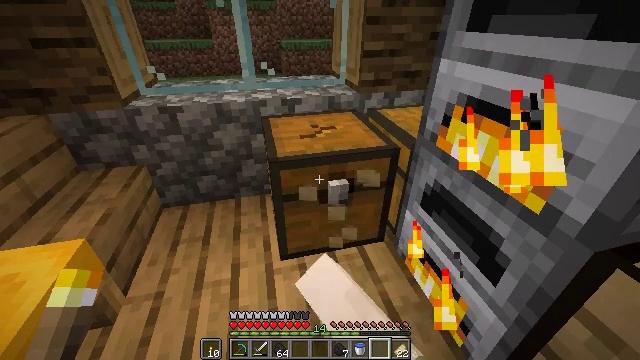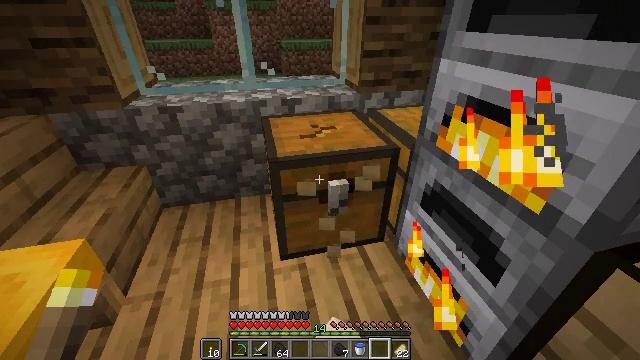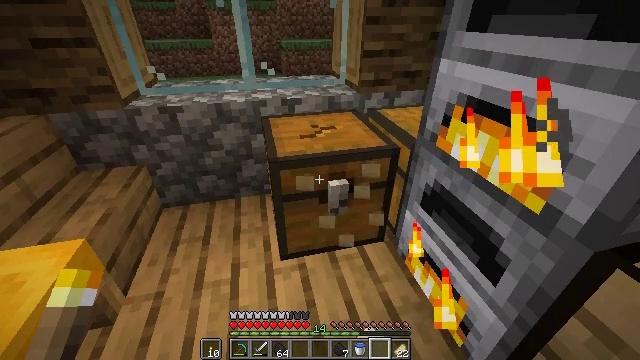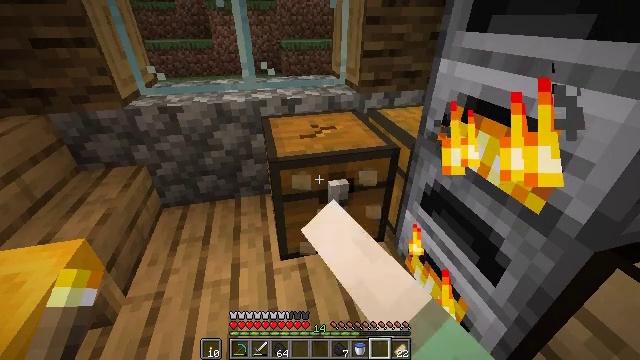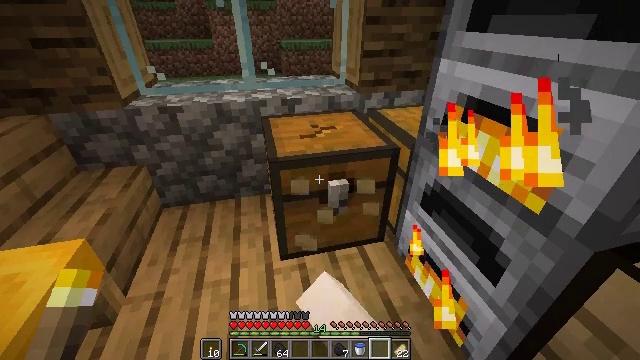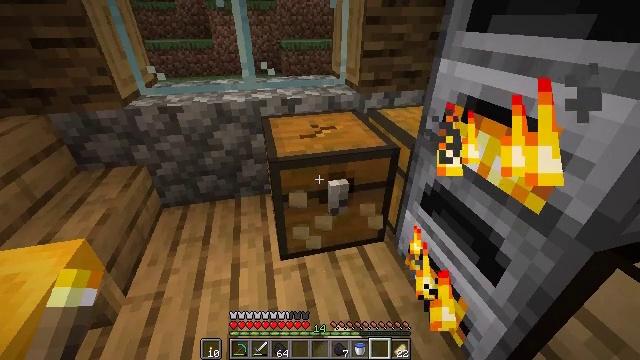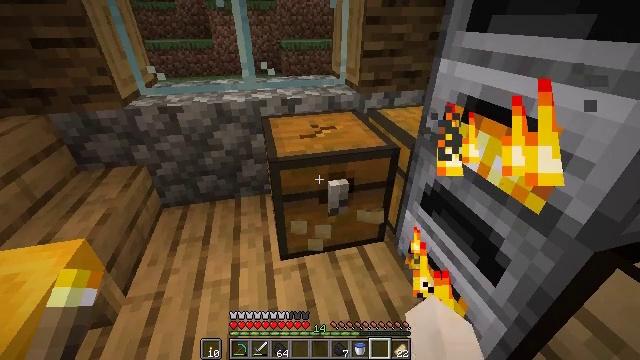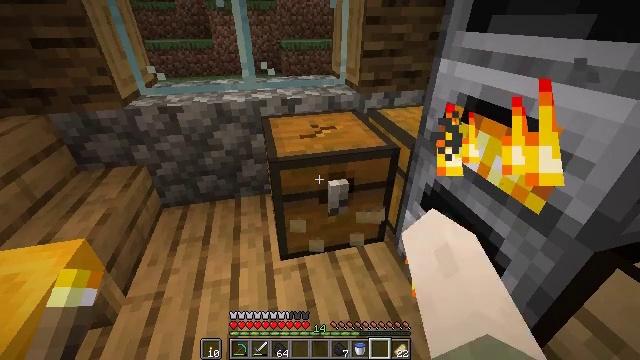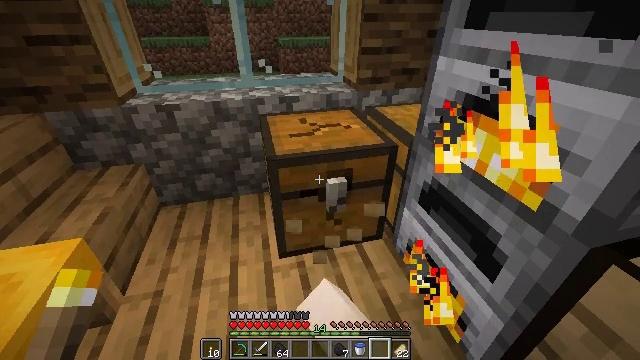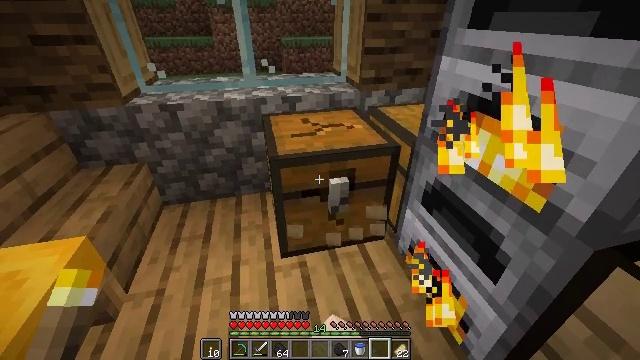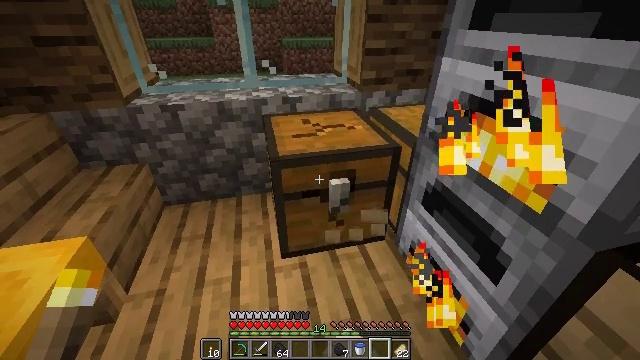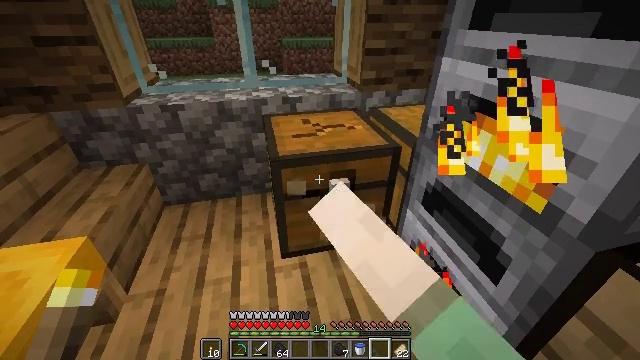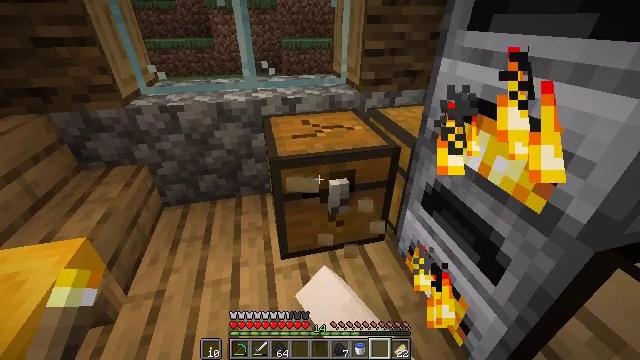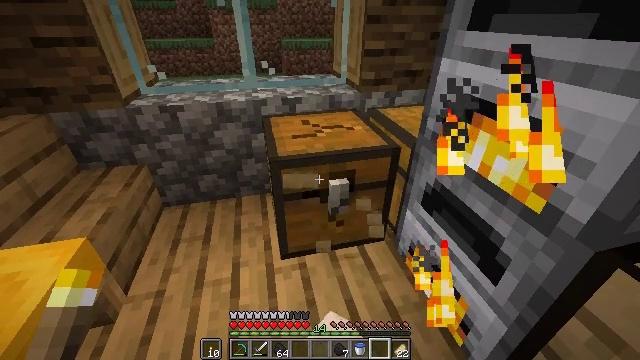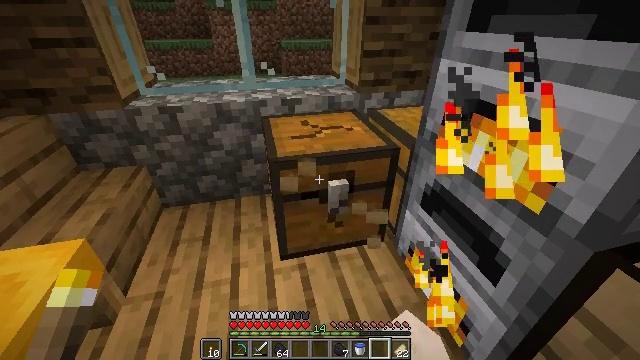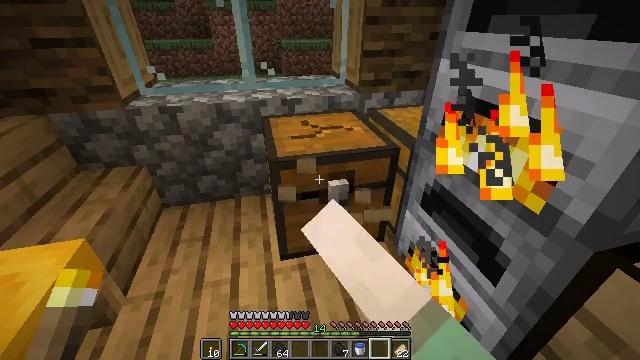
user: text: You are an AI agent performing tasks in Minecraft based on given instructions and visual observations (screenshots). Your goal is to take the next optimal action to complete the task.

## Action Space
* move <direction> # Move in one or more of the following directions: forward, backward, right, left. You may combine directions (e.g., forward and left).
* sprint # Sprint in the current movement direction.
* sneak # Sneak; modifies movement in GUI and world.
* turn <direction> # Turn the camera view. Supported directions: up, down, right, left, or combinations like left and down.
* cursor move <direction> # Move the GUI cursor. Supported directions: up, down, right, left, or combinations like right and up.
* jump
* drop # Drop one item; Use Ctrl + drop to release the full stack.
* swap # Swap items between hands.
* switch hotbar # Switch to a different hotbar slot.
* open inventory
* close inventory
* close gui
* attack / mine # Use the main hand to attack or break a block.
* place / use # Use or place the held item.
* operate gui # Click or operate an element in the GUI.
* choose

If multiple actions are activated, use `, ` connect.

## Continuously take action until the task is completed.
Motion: motion action
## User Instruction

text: Mine a chest to move it.
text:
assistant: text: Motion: attack / mine
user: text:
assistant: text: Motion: attack / mine
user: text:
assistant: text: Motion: attack / mine
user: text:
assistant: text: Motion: attack / mine
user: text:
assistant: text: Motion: attack / mine
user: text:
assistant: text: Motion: attack / mine
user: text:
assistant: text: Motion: attack / mine
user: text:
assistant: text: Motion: attack / mine
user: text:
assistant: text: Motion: attack / mine
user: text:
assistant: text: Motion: attack / mine
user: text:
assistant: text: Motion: attack / mine
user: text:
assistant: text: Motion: attack / mine
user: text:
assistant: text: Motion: attack / mine
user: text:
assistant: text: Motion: attack / mine
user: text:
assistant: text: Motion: attack / mine
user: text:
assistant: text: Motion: attack / mine
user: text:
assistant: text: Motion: attack / mine
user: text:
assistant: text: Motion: attack / mine
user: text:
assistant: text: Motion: attack / mine
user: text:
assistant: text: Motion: attack / mine
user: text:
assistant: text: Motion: attack / mine
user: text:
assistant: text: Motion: attack / mine
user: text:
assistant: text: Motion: attack / mine
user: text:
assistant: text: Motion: attack / mine
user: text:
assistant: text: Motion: attack / mine
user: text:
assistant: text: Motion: attack / mine
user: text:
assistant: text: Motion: attack / mine
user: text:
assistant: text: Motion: attack / mine
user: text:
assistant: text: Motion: attack / mine
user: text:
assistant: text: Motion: attack / mine